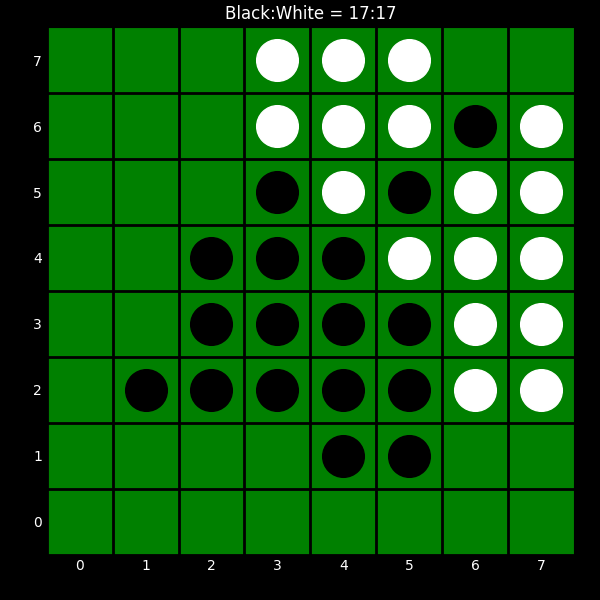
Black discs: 17
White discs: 17